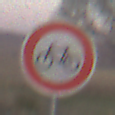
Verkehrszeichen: VerbotRadverkehr
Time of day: SunriseSunset
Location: Outdoor (Nature)
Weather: Clear
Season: Winter
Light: Natural